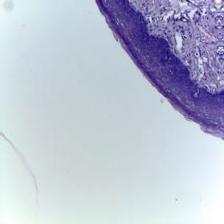
Diagnosis: Normal